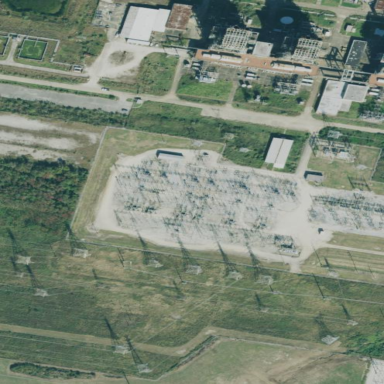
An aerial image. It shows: Outdoor substation at the transmission level.